Question: I am currently trying to reproduce a plot that looks like this:

Ignoring the graduated scales on the right side, there are two y-axes on the graph. X is the VIP score, and the y scale is determined by the weighted sum of absolute regression coefficients, however this scale is NOT visible, and masses are seen on the left y axis. The masses are categorical variables, in this case, that match each value in the continuous variable of weighted sum of absolute regression coefficients.
My question is how do I use ggplot2, or another R package, to reproduce this? Labelling the points directly using ggrepel is not an option as there are too many masses in my dataset. Is there a way to create a scatterplot with two y axes BUT the second y axis is a categorical variable?
Sample data:
'''
Masses Overall VIP1
1 82.07010 38.26669006 1.484957089
2 84.08570 34.22745192 1.328724766
3 95.08570 38.65684978 1.500047945
4 96.08571 13.<PHONE> 0.512968559
5 98.10140 36.<PHONE> 1.400239372
6 99.04410 17.37079280 0.676731759
7 105.07530 9.38047849 0.367677099
8 110.10130 36.66816959 1.423128458
9 111.10160 13.64197654 0.532506138
10 113.06040 10.<PHONE> 0.395271714
'''
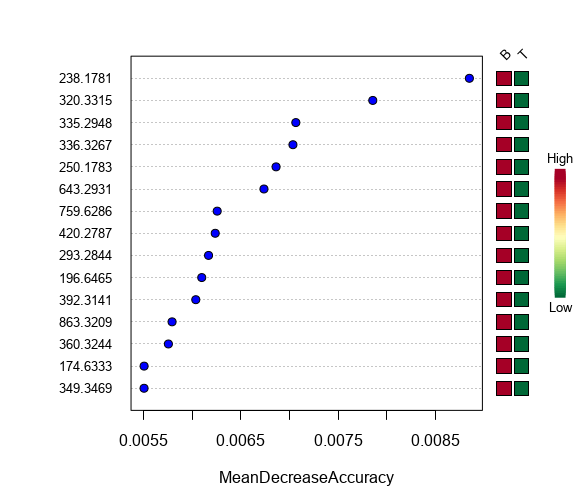
Answer: This seems terrible, but it's what you are asking for. Calling your data 'dd':
'''
ggplot(dd, aes(x = VIP1, y = Overall)) +
geom_point() +
scale_y_continuous(breaks = dd$Overall, labels = dd$Masses)
'''
<URL>
We use 'scale_y_continuous' because the variable you want to define the y axis positions, 'Overall', is continuous.
---
Using this data:
'''
dd = read.table(text = " Masses Overall VIP1
1 82.07010 38.26669006 1.484957089
2 84.08570 34.22745192 1.328724766
3 95.08570 38.65684978 1.500047945
4 96.08571 13.<PHONE> 0.512968559
5 98.10140 36.<PHONE> 1.400239372
6 99.04410 17.37079280 0.676731759
7 105.07530 9.38047849 0.367677099
8 110.10130 36.66816959 1.423128458
9 111.10160 13.64197654 0.532506138
10 113.06040 10.<PHONE> 0.395271714", header = TRUE)
'''